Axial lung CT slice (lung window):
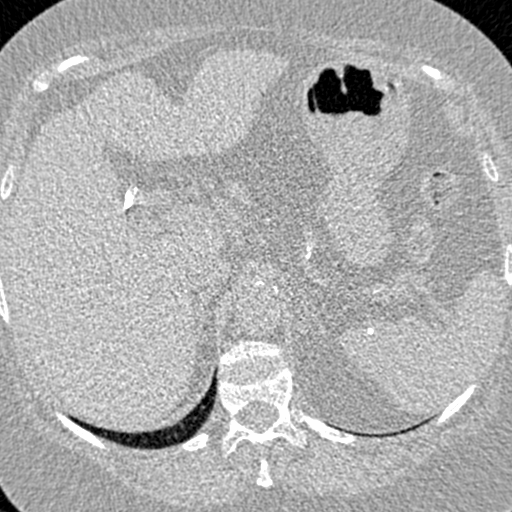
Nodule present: no